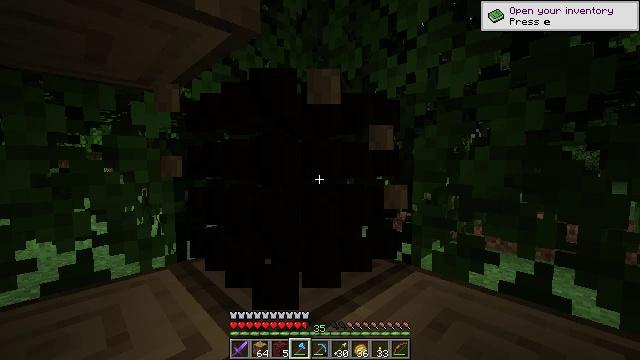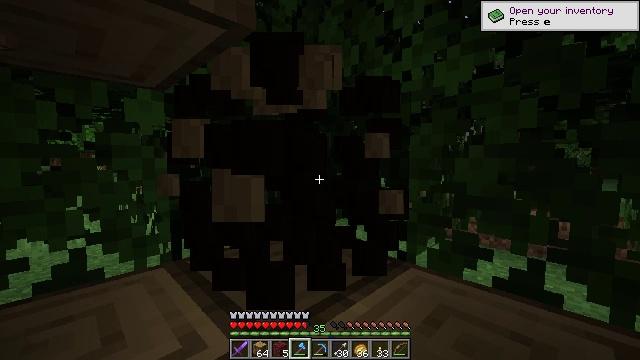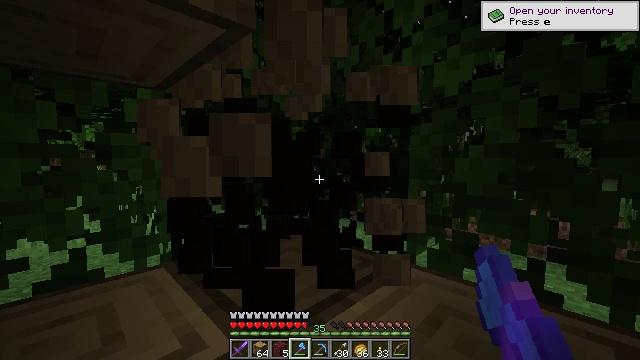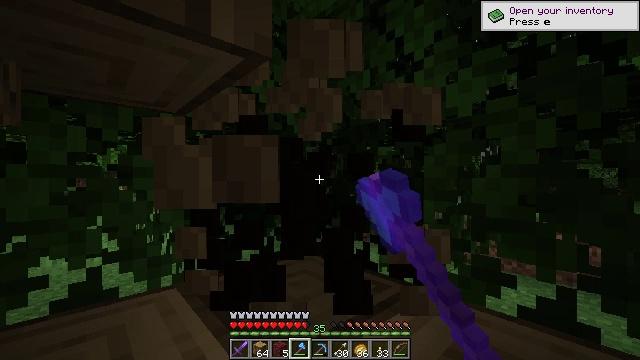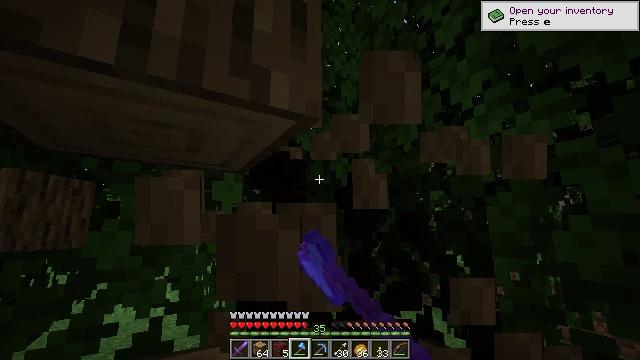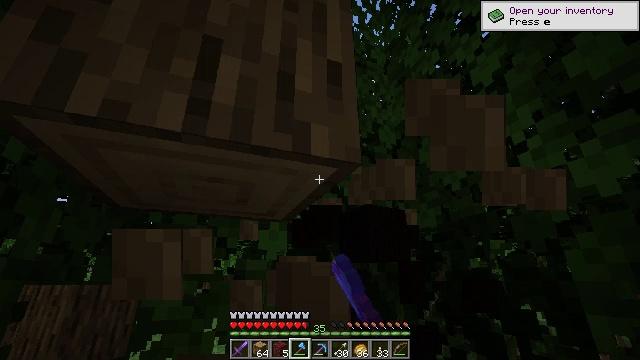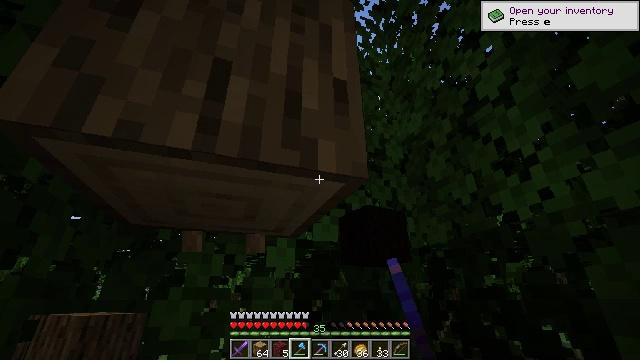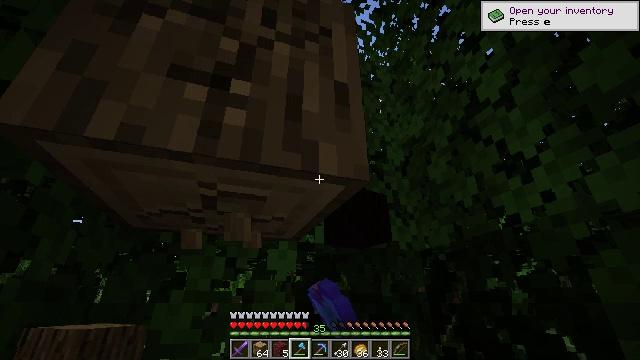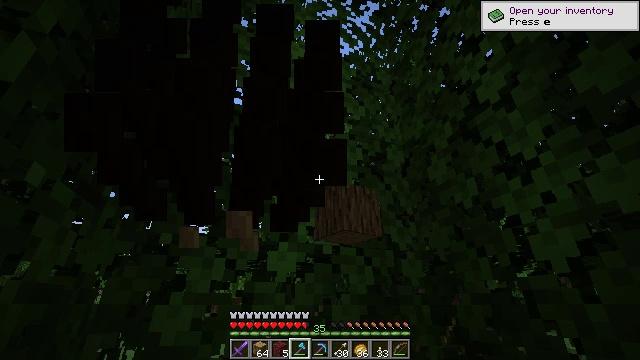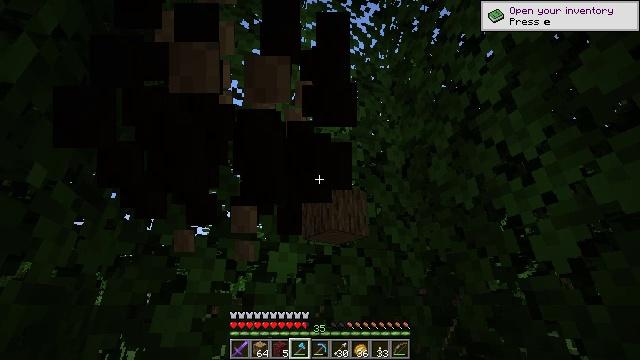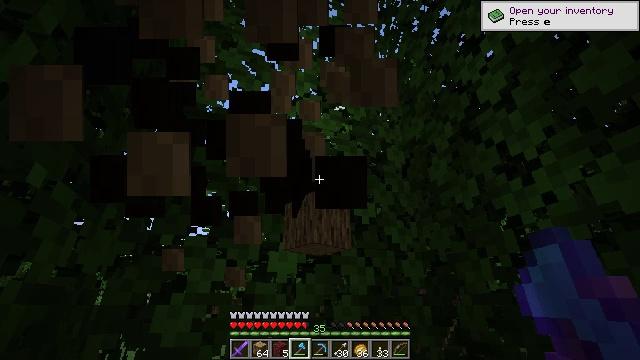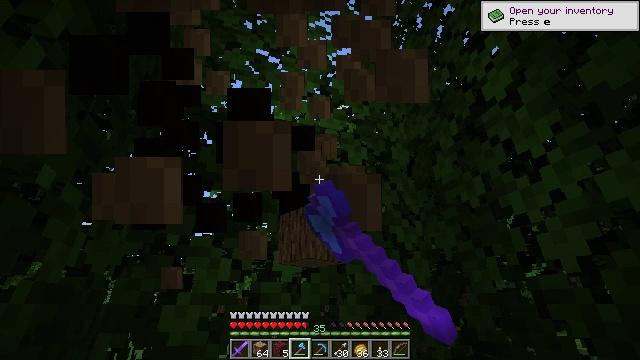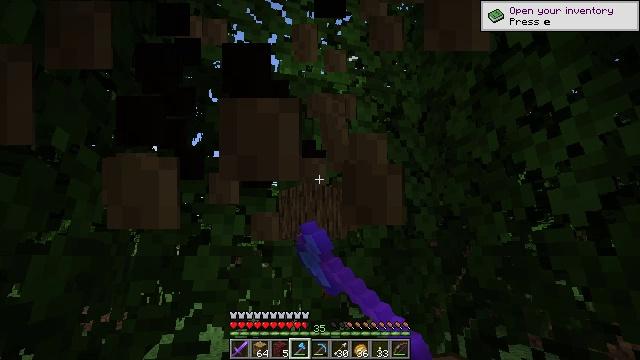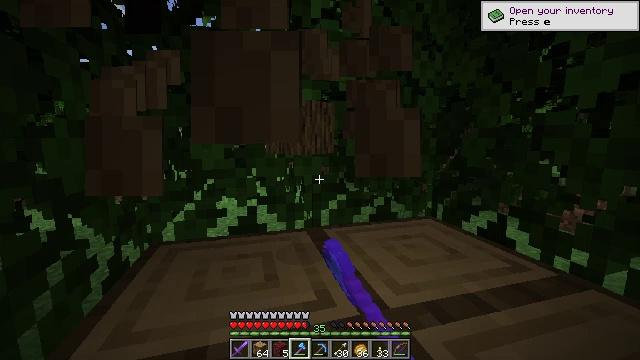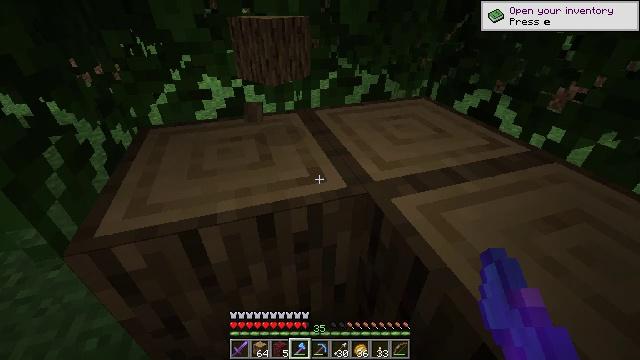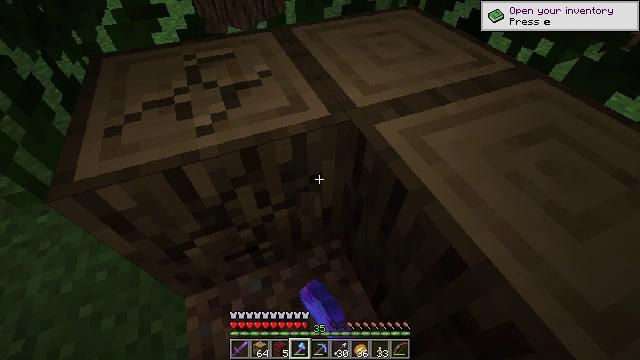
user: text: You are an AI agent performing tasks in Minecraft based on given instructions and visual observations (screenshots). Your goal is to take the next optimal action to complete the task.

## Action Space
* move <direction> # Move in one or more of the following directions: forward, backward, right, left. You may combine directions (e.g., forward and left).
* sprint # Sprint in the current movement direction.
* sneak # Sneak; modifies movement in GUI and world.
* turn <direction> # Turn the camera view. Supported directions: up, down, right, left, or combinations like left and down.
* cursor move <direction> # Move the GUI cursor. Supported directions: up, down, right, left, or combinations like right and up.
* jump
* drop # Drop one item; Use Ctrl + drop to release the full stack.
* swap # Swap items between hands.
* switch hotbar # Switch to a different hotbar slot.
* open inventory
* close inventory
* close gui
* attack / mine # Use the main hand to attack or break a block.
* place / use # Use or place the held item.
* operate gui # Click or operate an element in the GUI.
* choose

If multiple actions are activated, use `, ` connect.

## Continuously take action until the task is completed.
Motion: motion action
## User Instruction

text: Cut down the tree and harvest oak logs.
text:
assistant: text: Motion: attack / mine
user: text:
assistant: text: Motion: attack / mine
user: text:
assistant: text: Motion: turn left and up, attack / mine
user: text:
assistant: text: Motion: turn left and up, attack / mine
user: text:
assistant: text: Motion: turn left and up, attack / mine
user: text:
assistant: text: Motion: turn left and up, attack / mine
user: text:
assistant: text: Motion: attack / mine
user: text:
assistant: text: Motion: attack / mine
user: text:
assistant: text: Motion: attack / mine
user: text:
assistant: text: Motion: attack / mine
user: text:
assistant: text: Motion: turn left, attack / mine
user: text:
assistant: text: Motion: turn left and down, attack / mine
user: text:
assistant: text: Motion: turn down, attack / mine
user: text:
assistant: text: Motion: turn right and down, attack / mine
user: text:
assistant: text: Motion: turn right and down, attack / mine
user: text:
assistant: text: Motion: turn down, attack / mine
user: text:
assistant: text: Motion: attack / mine
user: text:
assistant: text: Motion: attack / mine
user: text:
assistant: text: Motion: turn right, attack / mine
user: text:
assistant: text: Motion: turn right and up, attack / mine
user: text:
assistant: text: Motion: turn right and up, attack / mine
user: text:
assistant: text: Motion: turn right and up, attack / mine
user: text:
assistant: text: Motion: turn right and up, attack / mine
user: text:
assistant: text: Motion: turn right, attack / mine
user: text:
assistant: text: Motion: attack / mine
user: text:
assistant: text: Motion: attack / mine
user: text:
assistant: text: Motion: turn left and up, attack / mine
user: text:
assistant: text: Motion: turn left and up, attack / mine
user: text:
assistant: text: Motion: turn left, attack / mine
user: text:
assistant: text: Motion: attack / mine